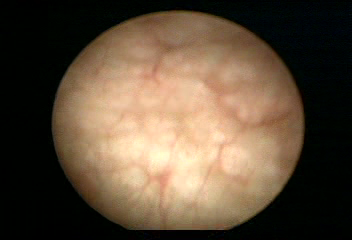
Modality: WLC
Class: Normal mucosa
Bladder cancer association: No